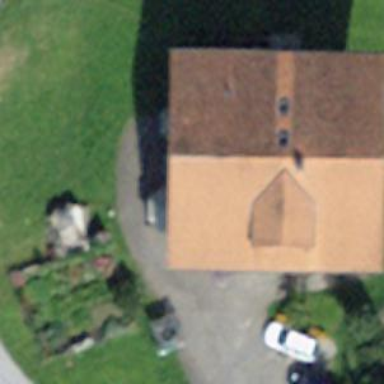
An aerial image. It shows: Farm building.